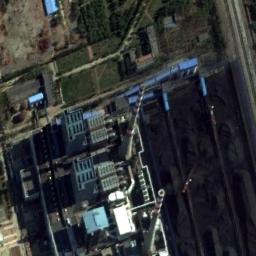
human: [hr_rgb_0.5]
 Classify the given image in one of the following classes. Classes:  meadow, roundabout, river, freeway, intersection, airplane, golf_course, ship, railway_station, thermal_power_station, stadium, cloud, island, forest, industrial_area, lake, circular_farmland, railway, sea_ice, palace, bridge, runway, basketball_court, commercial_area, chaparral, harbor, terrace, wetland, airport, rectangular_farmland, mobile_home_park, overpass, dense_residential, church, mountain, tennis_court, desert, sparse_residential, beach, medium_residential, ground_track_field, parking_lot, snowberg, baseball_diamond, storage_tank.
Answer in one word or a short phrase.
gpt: thermal_power_station